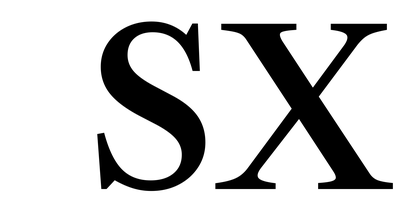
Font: LibreCaslonText_Medium